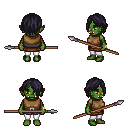
a pixel art fantasy rpg character, female body template, orc, green skin, leather chest armor, white pants, raven bangs hairstyle, bracelets, spear, four views (front, back, left, right), 2x2 character sprite sheet, small pixel art, hard edges, no anti-aliasing